九年级 · 度量几何学
如图, $P A 、 P B$ 是 $\odot O$ 的切线, $A 、 B$ 是切点, 已知 $\angle P=60^{\circ}, O A=3$, 那么 $A B$ 的长为

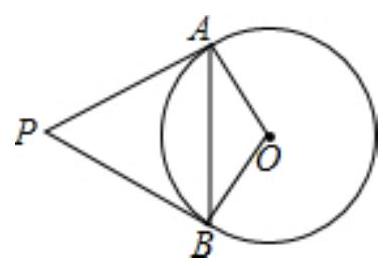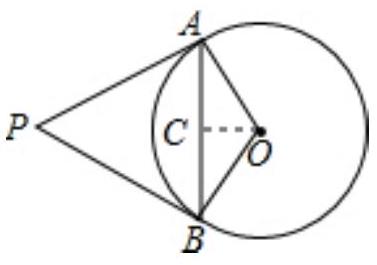
答案: $3 \sqrt{3}$
解析: 【分析】

本题考查了切线长定理、垂径定理、等边三角形的判定与性质以及三角函数的定义. 此题难度适中, 注意掌握辅助线的作法, 注意数形结合思

想的应用.

首先过点 $O$ 作 $O C \perp A B$ 于点 $C$, 由垂径定理可得: $A C=\frac{1}{2} A B$, 又由 $P A 、 P B$ 是 $\odot O$ 的切线, 由切线长定理可得 $P A=P B$, 由 $\angle P=60^{\circ}$, 即可得 $\triangle P A B$ 是等边三角形, 继而可求得 $\angle O A C=30^{\circ}$, 则可求得 $A C$ 的长, 继而求得答案.

【解答】

解: 过点 $O$ 作 $O C \perp A B$ 于点 $C$,

$\therefore A C=\frac{1}{2} A B$,

$\because P A 、 P B$ 是 $\odot O$ 的切线,

$\therefore P A=P B, O A \perp P A$,

$\because \angle P=60^{\circ}$,

$\therefore \triangle P A B$ 是等边三角形,

$\therefore \angle P A B=60^{\circ}$,

$\therefore \angle O A C=90^{\circ}-\angle P A B=30^{\circ}$,
在Rt $\triangle A O C$ 中, $O A=3$,

$\therefore A C=O A \cdot \cos 30^{\circ}=3 \times \frac{\sqrt{3}}{2}=\frac{3 \sqrt{3}}{2}$,

$\therefore A B=2 A C=3 \sqrt{3}$.

故答案为: $3 \sqrt{3}$.